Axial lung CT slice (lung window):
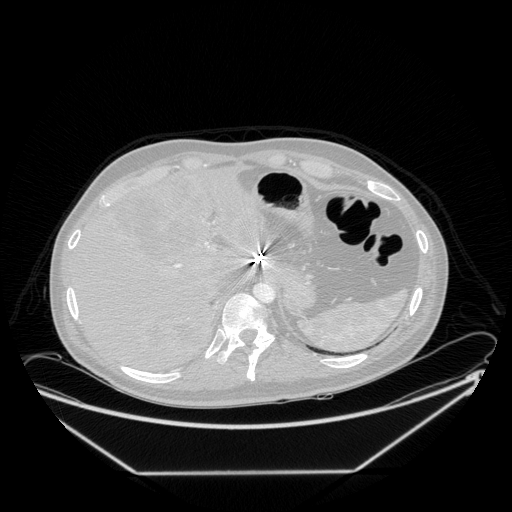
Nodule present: no